Question: Its bit confusing for me to also explain this but still i will try my best to explain.
as i am new with php and mysql i don't understand how to get this done.
please have a look at the image and please guide me with my stuck point.

in short, what i need is: How to do this database connectivity and updating etc !
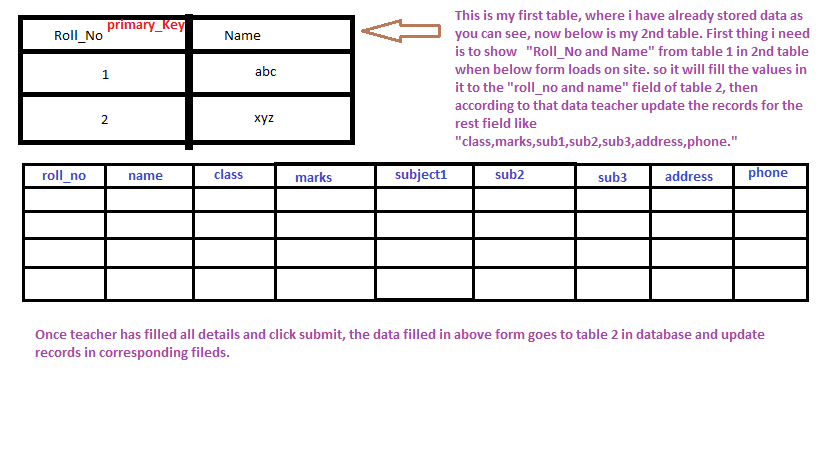
Answer: First you will need to select the data from the 1st table with a query like this:
'''
<?php
//connect to the database server
$objConnect = mysql_connect("localhost","root","Dropje123") or die(mysql_error());
//select the database
$objDB = mysql_select_db("NAW");
//select which data you want to get.
$sql = "SELECT * FROM tb1";
$objQuery = mysql_query($sql);
$objResult = mysql_fetch_array($objQuery);
?>
'''
Then you need to create a table with html like this:
'''
<form id="form" action="insert.php" method="post">
<table width="700" border="1">
<tr>
<th width="20"> <div align="center">Roll_no </div></th>
<th width="98"> <div align="center">Name </div></th>
<th width="98"> <div align="center">Class </div></th>
<th width="98"> <div align="center">Marks </div></th>
<th width="98"> <div align="center">Subject1 </div></th>
<th width="98"> <div align="center">Sub2 </div></th>
<th width="98"> <div align="center">Sub3 </div></th>
<th width="98"> <div align="center">Adress </div></th>
<th width="98"> <div align="center">Phone </div></th>
</th>
</tr>
<tr>
<td><input type="hidden" name="Roll_No" value="<?=$objResult["Roll_No"];?>"></td>
<td><div align="center"><?=$objResult["Roll_No"];?></div></td>
<td><input type="text" name="Name" value="<?=$objResult["Name"];?>"></td>
<td><input type="text" name="Class" size="20"></td>
<td><input type="text" name="Marks" size="20"></td>
<td><input type="text" name="Subject1" size="20"></td>
<td><input type="text" name="Sub2" size="20"></td>
<td><input type="text" name="Sub3" size="20"></td>
<td><input type="text" name="Adress" size="20"></td>
<td><input type="text" name="Phone" size="20"></td>
</tr>
<button type="submit" id="send">Verzenden</button>
</form>
'''
This will send the inserted data to insert.php. The insert.php would look something like this:
'''
<html>
<head>
<title>Insert</title>
</head>
<body>
<?php
mysql_connect('localhost','root','root');
mysql_select_db('yourdb') or die (mysql_error());
$Roll_No = $_POST['Roll_No'];
$Name = $_POST['Name'];
$Class = $_POST['Class'];
$Marks = $_POST['Marks'];
$Subject1 = $_POST['Subject1'];
$Sub2 = $_POST['Sub2'];
$Sub3 = $_POST['Sub3'];
$Adress = $_POST['Adress'];
$Phone = $_POST['Phone'];
$sql = mysql_query("INSERT INTO db2 (Roll_No, Name, Class, Marks, Subject1, Sub2, Sub3, Adress, Phone) VALUES ('".$Roll_No."', '".$Name."', '".$Class."', '".$Marks."','".$Subject1."', '".$Sub2."', '".$Sub3."', '".$Adress."', '".$Phone."')") or die (mysql_error());
if ($sql === false) {
die (mysql_error());
}
else {
echo 'The data is inserted in the database!.<br><br>
}
?>
</body>
</html>
'''
You will just have to edit this code a bit to fit your needs. I hope this helped and good luck!
EDIT:
To display all the rows from the database you can use a for loop like this:
'''
<?php
$i = 0;
while($objResult = mysql_fetch_array($objQuery))
{
$i++;
?>
<tr>
<td><input type="text" name="Roll_No" value="<?=$objResult["Roll_No"];?>"></td>
<td><input type="text" name="Name" value="<?=$objResult["Name"];?>"></td>
<td><input type="text" name="Class" size="20"></td>
<td><input type="text" name="Marks" size="20"></td>
<td><input type="text" name="Subject1" size="20"></td>
<td><input type="text" name="Sub2" size="20"></td>
<td><input type="text" name="Sub3" size="20"></td>
<td><input type="text" name="Adress" size="20"></td>
<td><input type="text" name="Phone" size="20"></td>
</tr>
<?php
}
?>
'''
NOTE: If you use this for loop you will have to delete the following row from the sql section or it will not display the first row from your database:
'''
$objResult = mysql_fetch_array($objQuery);
'''
NOTE2: This will only display all the rows from the database but if you submit this it will just insert 1 row in the 2nd database. You will need to get some kind of loop in the insert.php to but I not sure how that works.
For some explanation of the SQL section you could take a look at <URL>